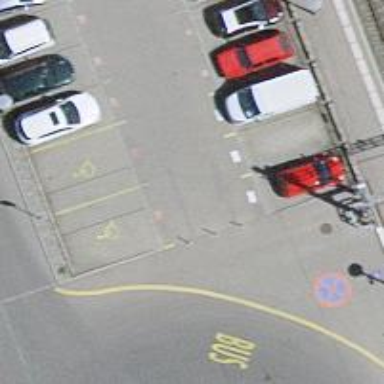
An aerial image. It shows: Bollard.